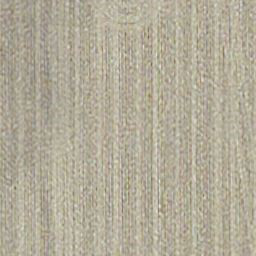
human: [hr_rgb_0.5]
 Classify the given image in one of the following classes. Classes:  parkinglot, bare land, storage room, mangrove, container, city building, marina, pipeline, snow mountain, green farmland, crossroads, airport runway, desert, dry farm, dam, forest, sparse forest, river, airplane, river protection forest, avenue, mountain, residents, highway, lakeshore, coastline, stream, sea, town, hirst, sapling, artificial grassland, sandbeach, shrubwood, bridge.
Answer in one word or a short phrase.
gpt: dry farm